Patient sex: F
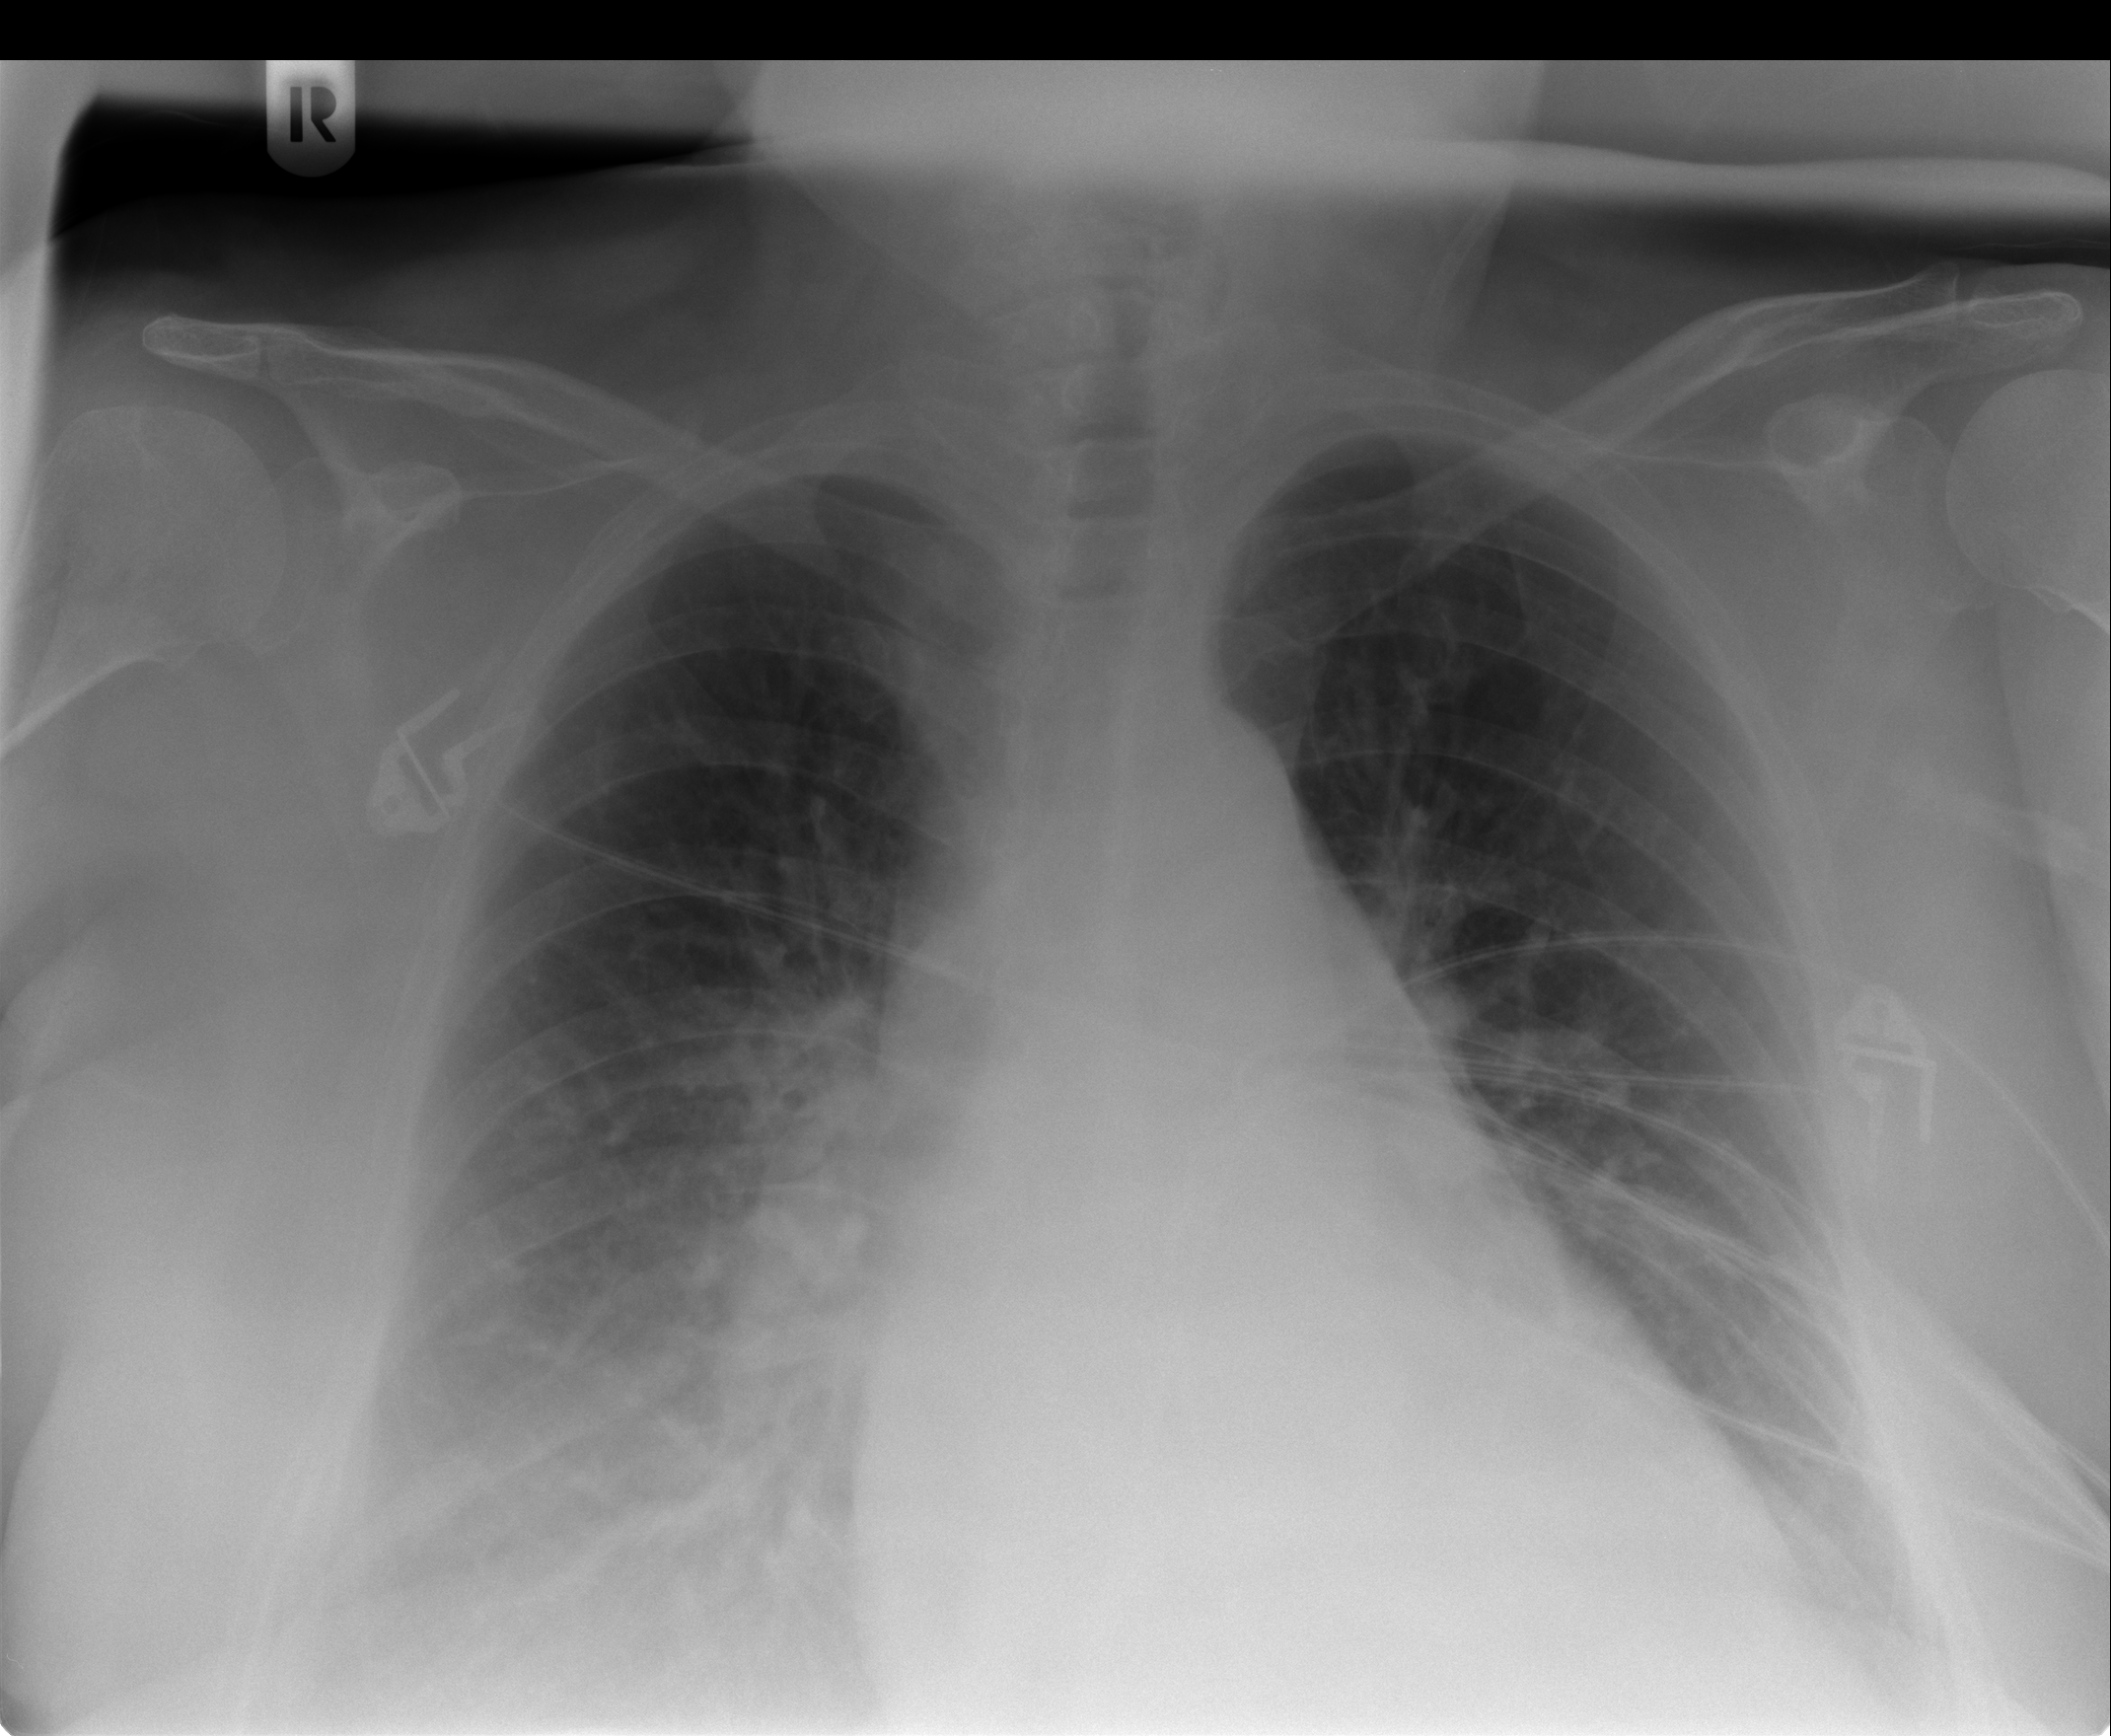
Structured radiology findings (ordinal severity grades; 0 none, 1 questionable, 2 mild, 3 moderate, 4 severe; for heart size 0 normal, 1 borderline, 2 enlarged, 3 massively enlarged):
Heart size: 2
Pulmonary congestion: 1
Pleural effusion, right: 2
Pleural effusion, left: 1
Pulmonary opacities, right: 0
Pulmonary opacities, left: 0
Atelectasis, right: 2
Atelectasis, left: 0